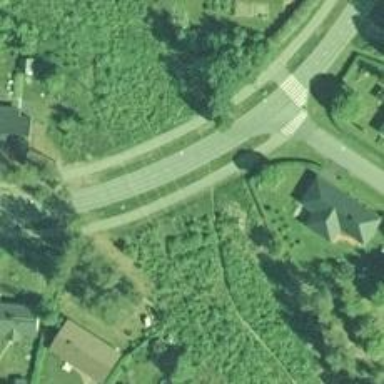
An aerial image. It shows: Cycleway.